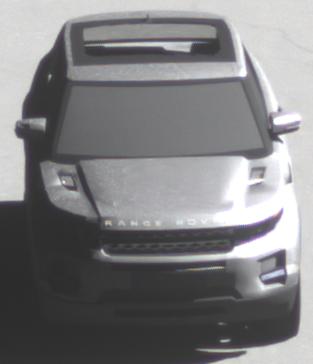
Make: Land Rover
Model: Range Rover Evoque 2.0 Si4
Detailed model: Range Rover Evoque (I)
Model produced from: 2011/08
Model produced until: 2013/11
Doors: 5
Color: white
Road condition: dry road
Daytime: morning or afternoon
Contrast: high contrast